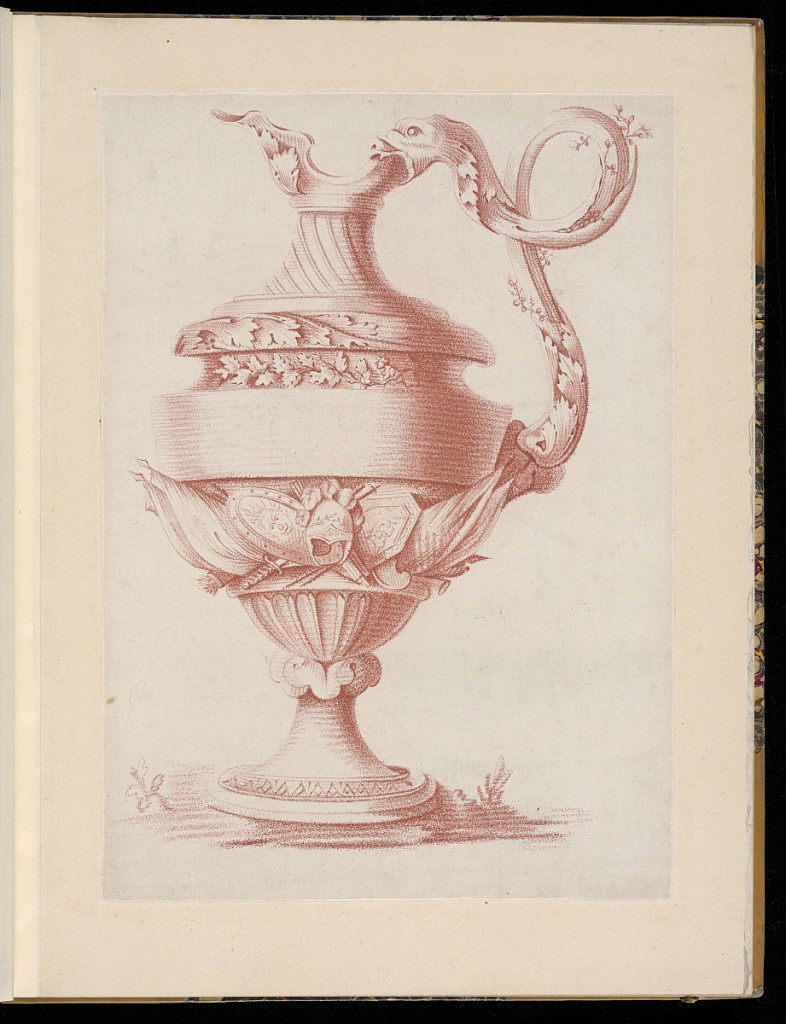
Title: Ornamental Vase Design
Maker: A. Panier, French, active 18th century
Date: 1767-1793
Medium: Crayon-manner engraving with red ink on paper
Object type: Print
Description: Vase in the shape of a pitcher with a looped handle formed from an elongated, stylized dolphin. The vase has a spiraling pattern on the neck and a band of acanthus and oak leaves at the shoulder. The belly of the vase has a plain band, on which one can just make out a horse and rider. Below this band is a deep relief of a helmet surrounded by shields and flags. The bottom of the vase has fluting with and a tapered foot. There is some indication of a ground with grasses. The print is engraved in red ink (sanguine) crayon manner. The plate is not signed or lettered.